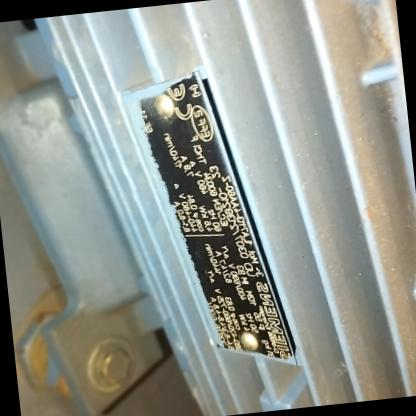
Klasa: tabliczka-znamionowa